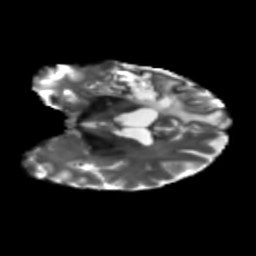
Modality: T2w
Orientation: coronal
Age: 49
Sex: male
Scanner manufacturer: siemens
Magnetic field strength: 3 T
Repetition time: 5.25 s
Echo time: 0.08 s